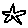
Label: star